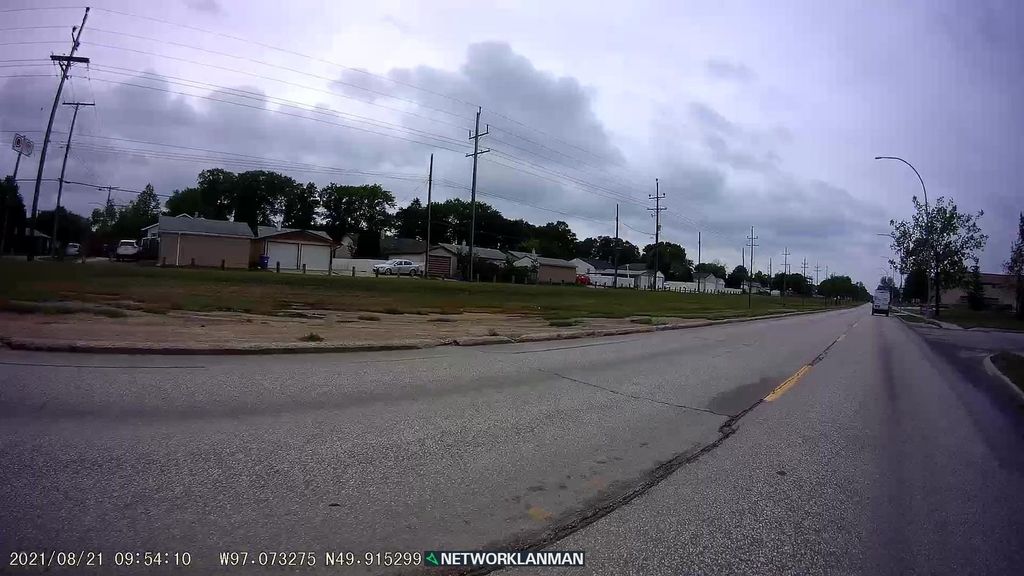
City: winnipeg